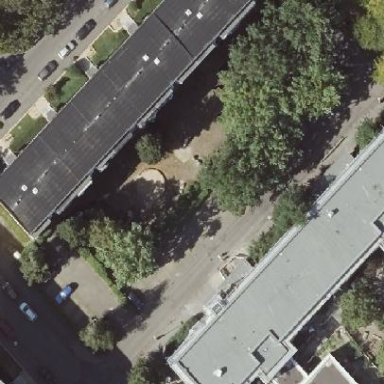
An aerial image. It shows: Street-side parking area.